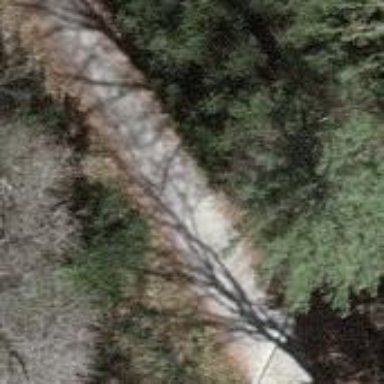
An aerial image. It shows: Gravel path designated as route.